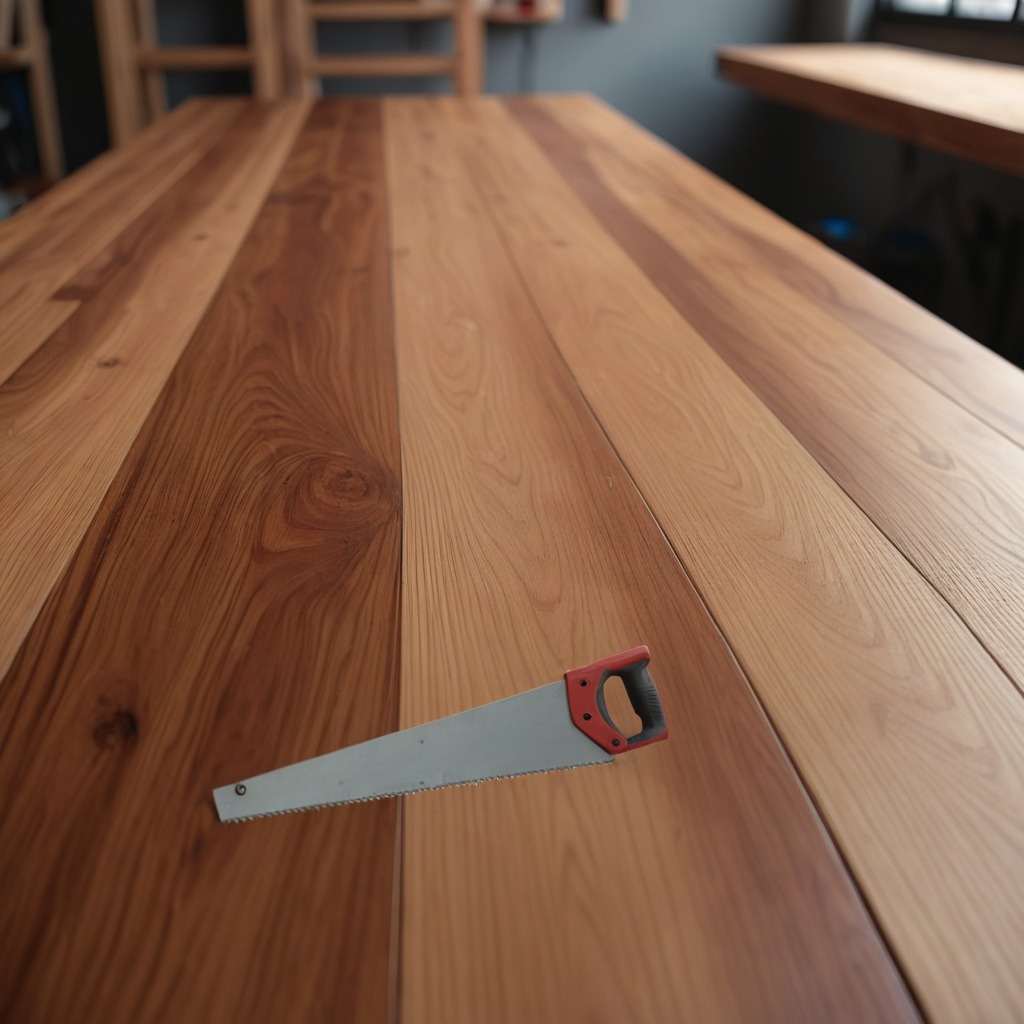
A metal saw is lying on the wooden table in a carpentry studio with rich wood textures side lighting.